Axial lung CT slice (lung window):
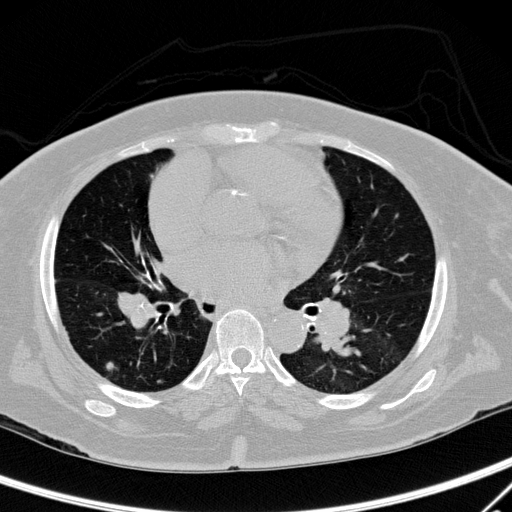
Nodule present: yes
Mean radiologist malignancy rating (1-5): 5